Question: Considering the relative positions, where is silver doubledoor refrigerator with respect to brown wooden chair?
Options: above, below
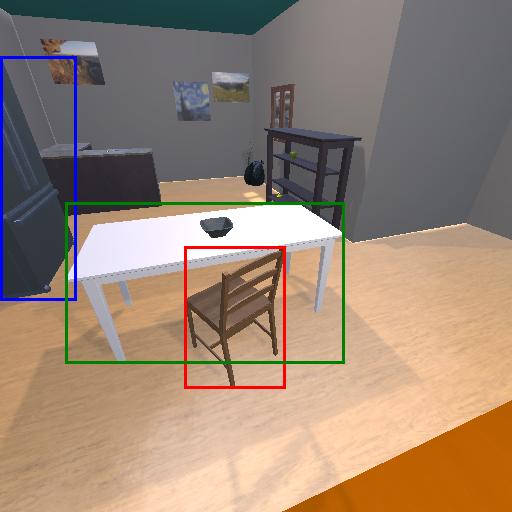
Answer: above